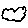
Label: cloud